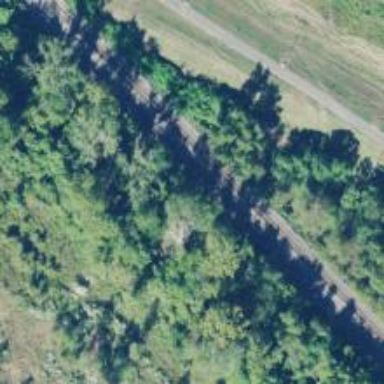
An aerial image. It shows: Railway track.